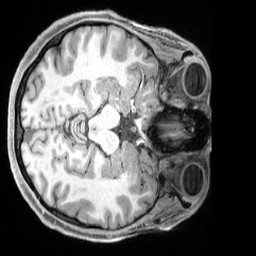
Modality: T1w
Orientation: axial
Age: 34
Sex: female
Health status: ill
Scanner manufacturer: siemens
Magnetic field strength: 3 T
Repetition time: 2.4 s
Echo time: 0.00222 s